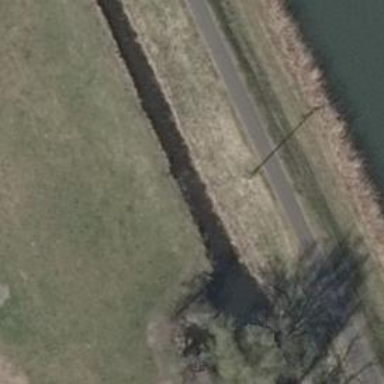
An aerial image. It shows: Minor power line.